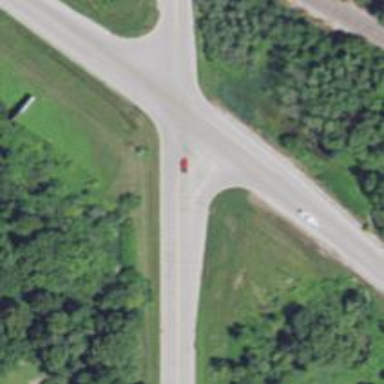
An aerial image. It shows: Primary link highway.